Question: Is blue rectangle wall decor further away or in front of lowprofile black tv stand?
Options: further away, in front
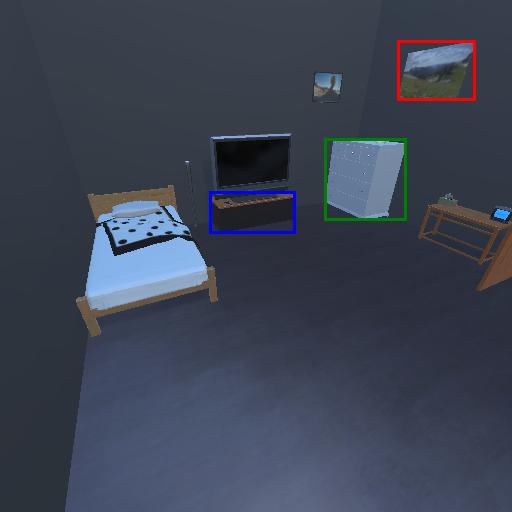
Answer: further away